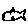
Label: fish